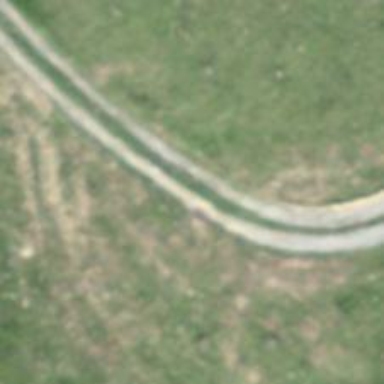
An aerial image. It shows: Gravel track with grade 4 classification.